Field crop: maize
Growth stage: 2
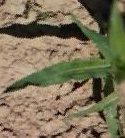
Species: maize